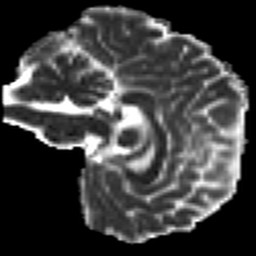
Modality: MD
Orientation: sagittal
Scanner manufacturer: siemens
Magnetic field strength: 3 T
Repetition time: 7.8 s
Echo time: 0.09 s